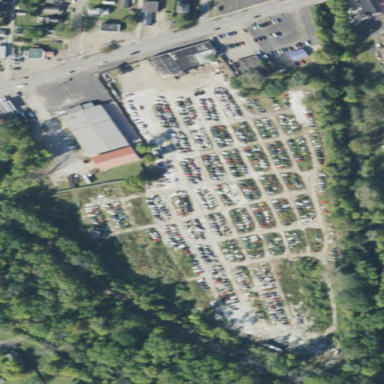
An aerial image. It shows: Industrial area designated for auto wrecking activities.